Question: everyone!
I have a table!
Every button text and it's id in header should depends from which Staatus is right now. Like 1 row or if Staatus - "mitteakttivne" there should be and buttons and so on. Furthermore, if I click to one of those buttons, Staatus should change to clicked button status and buttons should be changed as in first part question.
Table code:
'''
<table>
<tr>
<th>Paketi nimi</th>
<th>Hind</th>
<th>Kirjeldus</th>
<th>Staatus</th>
<th>Change staatus to</th>
</tr>
<?php
$paketi_list = get_paketi_list();
?>
<?php foreach ($paketi_list as $pakett): ?>
<tr>
<td><?= $pakett['nimi']?></td>
<td><?= $pakett['hetke_hind']?></td>
<td><?= $pakett['kirjeldus']?></td>
<td><?= $pakett['seisundi_liik']?></td>
<td><button>Mitteaktiivne</button><button>Kustutatud</button></td>
<td><a href="changePakett.php?pakett_id=<?=$pakett['pakett_id']?> ">change</a></td>
</tr>
<?php endforeach; ?>
'''
'get_pakei_list()' function:
'''
function get_paketi_list(){
db_connect();
$query = "SELECT pakett.nimi, pakett.kirjeldus, pakett.hetke_hind, pakett.pakett_id, pakett.paketi_seisundi_liik_id AS seisundi_id, paketi_seisundi_liik.nimetus AS seisundi_liik FROM pakett INNER JOIN paketi_seisundi_liik ON pakett.paketi_seisundi_liik_id = paketi_seisundi_liik.paketi_seisundi_liik_id";
$result = mysql_query($query);
$res_array = array();
$count = 0;
while ($row = mysql_fetch_assoc($result)) {
$res_array[$count] = $row;
$count++;
}
return $res_array;
}
'''
Can anybody give advices, some websites, decisions how to make what I need? I will be very thankfull if you help me
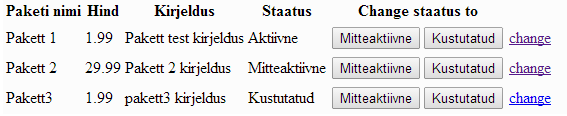
Answer: I hope I understood your question correctly. From what I see you have packets and you need to be able to change their statuses.
What I did:
- - -
The code below is pretty self explanatory, but to sumarize:
- - - -
If you want to test , just copy the next 3 sections in the same file - I had to split them in 3 because the site would not let me paste everything in one code region.
You can see how it works here: <URL>
By the way, I think you got voted down because you didn't provide evidence that you tried something on your end, so next time try something and if it is not working, provide the code you tried out and you'll get comments on that.
PHP - variable initialization + form treatment
'''
<?php
//modify next line with all your statuses
$arrayAllStatuses = array ('Status 1', 'Status 2', 'Status 3');
/* used for example purposes - to replace with your own code */
$paketi_list = array (
array('seisundi_liik' => 'Status 2'),
array('seisundi_liik' => 'Status 3'),
array('seisundi_liik' => 'Status 1')
);
/* ========== */
//this next part is the code responsible for treating the form submission
//you can move this elsewhere (as long as you update the action attribute of the form tag)
if (isset($_POST['change_status'])) {
$numberOfLines = $_POST['numberOfLines'];
foreach ($paketi_list as $currentId => $pakett) {
if (isset($_POST['current_status_row_' . $currentId]) && $_POST['current_status_row_' . $currentId] != '') {
echo 'Packet with ID = ' . $currentId . ' has a new status = ' . $_POST['current_status_row_' . $currentId];
//I imagine you want to save this to a database - sanitize it first using mysqli_real_escape_string
echo "<br />";
}
}
}
?>
'''
HTML part - the table and the form containing the modified statuses
'''
<table border="1">
<tr>
<th>Status</th>
<th>Change status to</th>
</tr>
<?php foreach ($paketi_list as $currentId => $pakett): ?>
<tr>
<td id="status_row_<?php echo $currentId; ?>"><?php echo $pakett['seisundi_liik']; ?></td>
<?php
$remainingUnusedStatuses = array_diff($arrayAllStatuses, array($pakett['seisundi_liik']));
//next line rebases array keys - so you don't end up with an array that has a key of 0 & 2 or 1 & 2
$remainingUnusedStatuses = array_values($remainingUnusedStatuses);
?>
<td>
<button id="tochange-first_row_<?php echo $currentId; ?>"><?php echo $remainingUnusedStatuses[0]; ?></button>
<button id="tochange-second_row_<?php echo $currentId; ?>"><?php echo $remainingUnusedStatuses[1]; ?></button>
</td>
</tr>
<?php endforeach; ?>
</table>
<form action="" method="post">
<input type="hidden" name="numberOfLines" value="<?php echo sizeof($paketi_list); ?>">
<?php foreach ($paketi_list as $currentId => $pakett): ?>
<input type="hidden" id="current_status_row_<?php echo $currentId; ?>" name="current_status_row_<?php echo $currentId; ?>" value="">
<?php endforeach; ?>
<input type="submit" value="Save changes" name="change_status">
</form>
'''
The JS - you need jQuery and some functions
'''
<script src="//code.jquery.com/jquery-1.11.0.min.js"></script>
<script type="text/javascript">
$(function() {
$("button[id^='tochange']").click(function() {
var currentRow = getCurrentRow($(this));
var currentButtonId = $(this).attr('id');
//get current status
var currentStatus = $("td#status_row_" + currentRow).html();
var futureStatus = $("button#" + currentButtonId).html();
//switch the two statuses (visually)
$("button#" + currentButtonId).html(currentStatus);
$("td#status_row_" + currentRow).html(futureStatus);
//save the change in the hidden form field
$("input#current_status_row_" + currentRow).val(futureStatus);
//$("#btnAddProfile").html('Save');
});
});
function getCurrentRow(currentObject)
{
//do not use any numerical values in the id, except at the end, otherwise this won't work anymore
var currentRow = ($(currentObject).attr('id').match(/\d+/));
return currentRow;
}
</script>
'''
Hope this helps - it kept me busy for a while, but I needed a change from my current project.